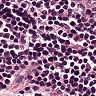
Metastatic tissue present: no